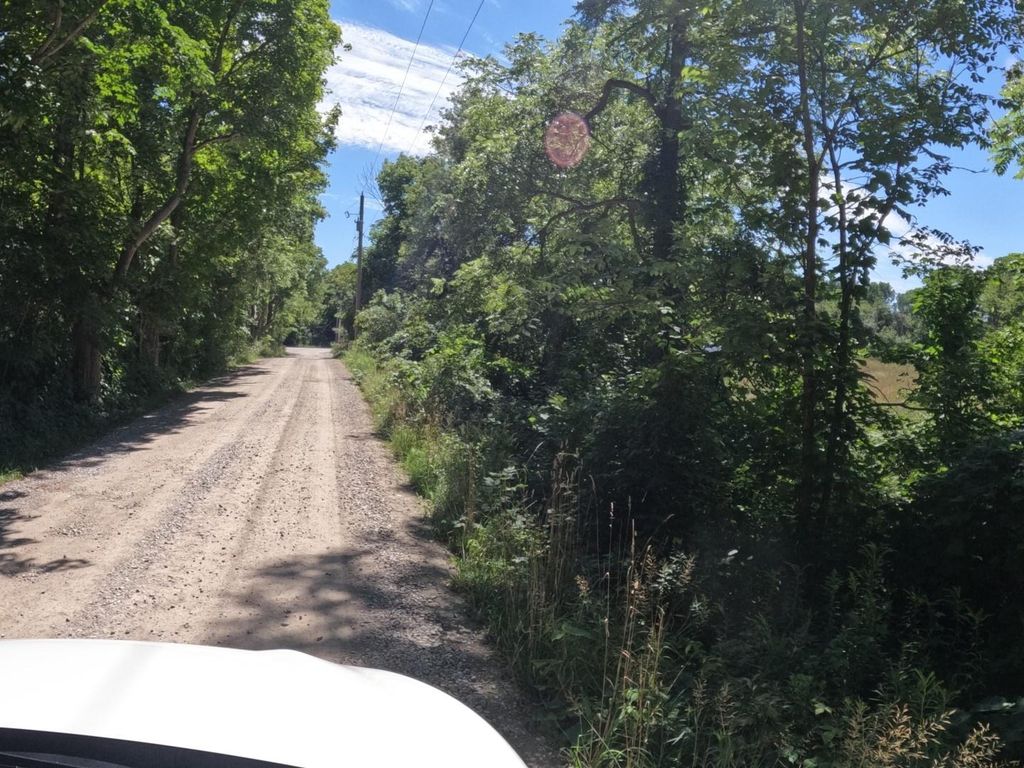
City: kitchener-waterloo